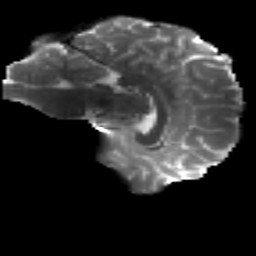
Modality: T2w
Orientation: sagittal
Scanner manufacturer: siemens
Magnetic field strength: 3 T
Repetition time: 4.16 s
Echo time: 0.0806 s